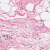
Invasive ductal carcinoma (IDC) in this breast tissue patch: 0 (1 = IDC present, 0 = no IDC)